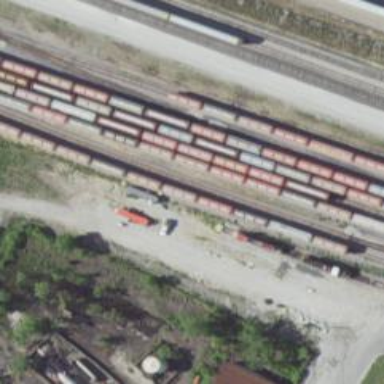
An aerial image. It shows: Railway yard in service.